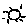
Label: sun